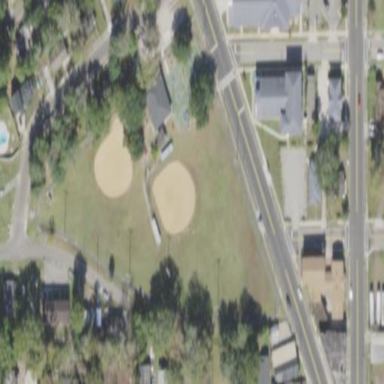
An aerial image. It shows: Baseball pitch for leisure land.